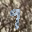
Label: 9